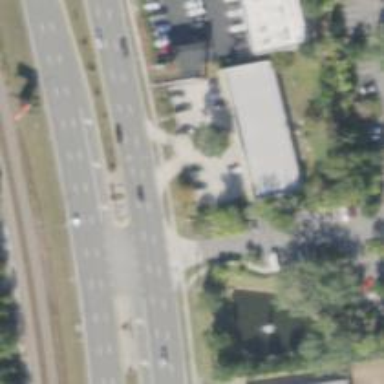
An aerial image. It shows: Unmarked crossing on the road.